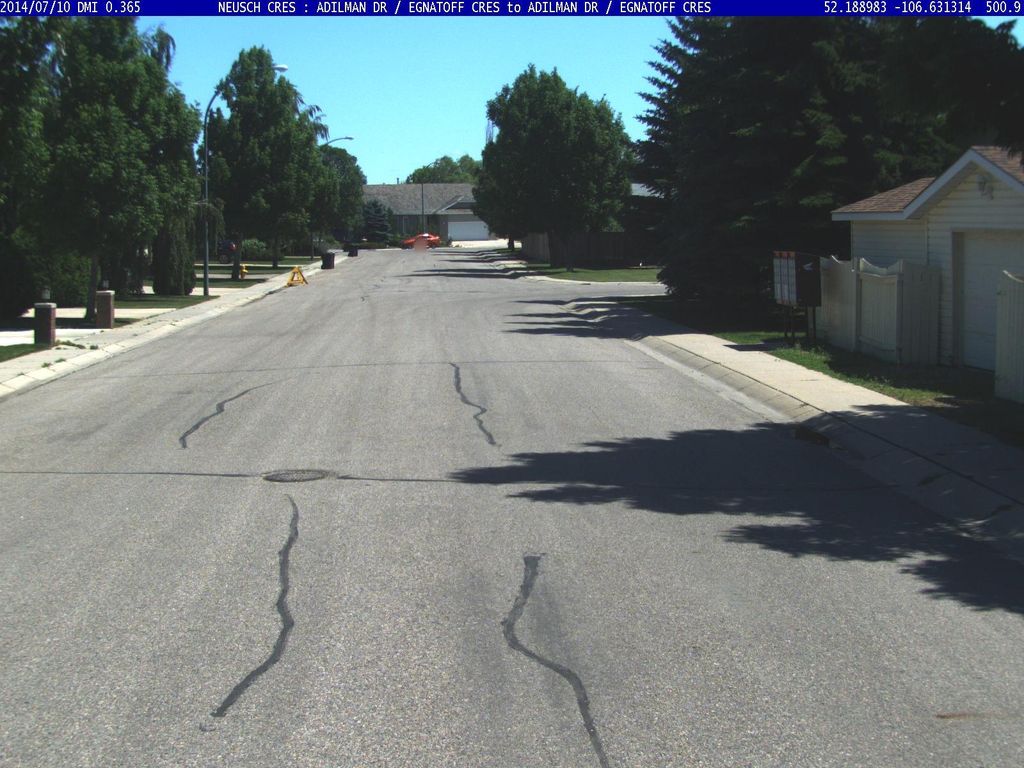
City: saskatoon